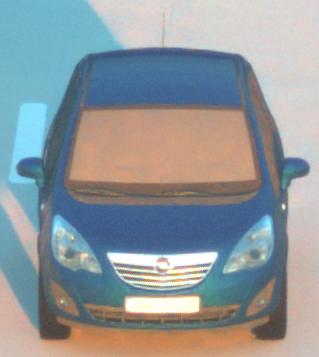
Make: Opel
Model: Meriva 1.4
Detailed model: Meriva (B)
Model produced from: 2010/05
Model produced until: 2013/11
Doors: 5
Color: blue
Road condition: dry road
Daytime: sunrise or sunset
Contrast: medium contrast